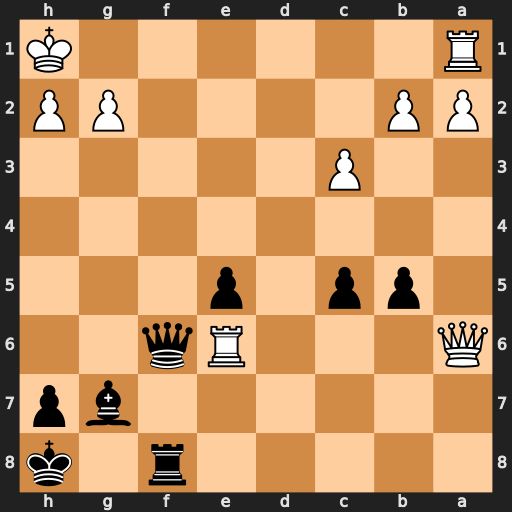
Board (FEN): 5r1k/6bp/Q3Rq2/1pp1p3/8/2P5/PP4PP/R6K
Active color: b
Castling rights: -
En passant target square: -
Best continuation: Qf1+ Rxf1 Rxf1#